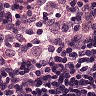
Metastatic tissue present: no